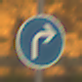
Verkehrszeichen: VorgeschriebeneFahrtrichtungRechts
Umgebung: Outdoor, RoadRail
Tageszeit: SunriseSunset
Wetter: PartlyCloudy
Licht: Natural
Jahreszeit: NotSpecified
Kontrast: HighContrast